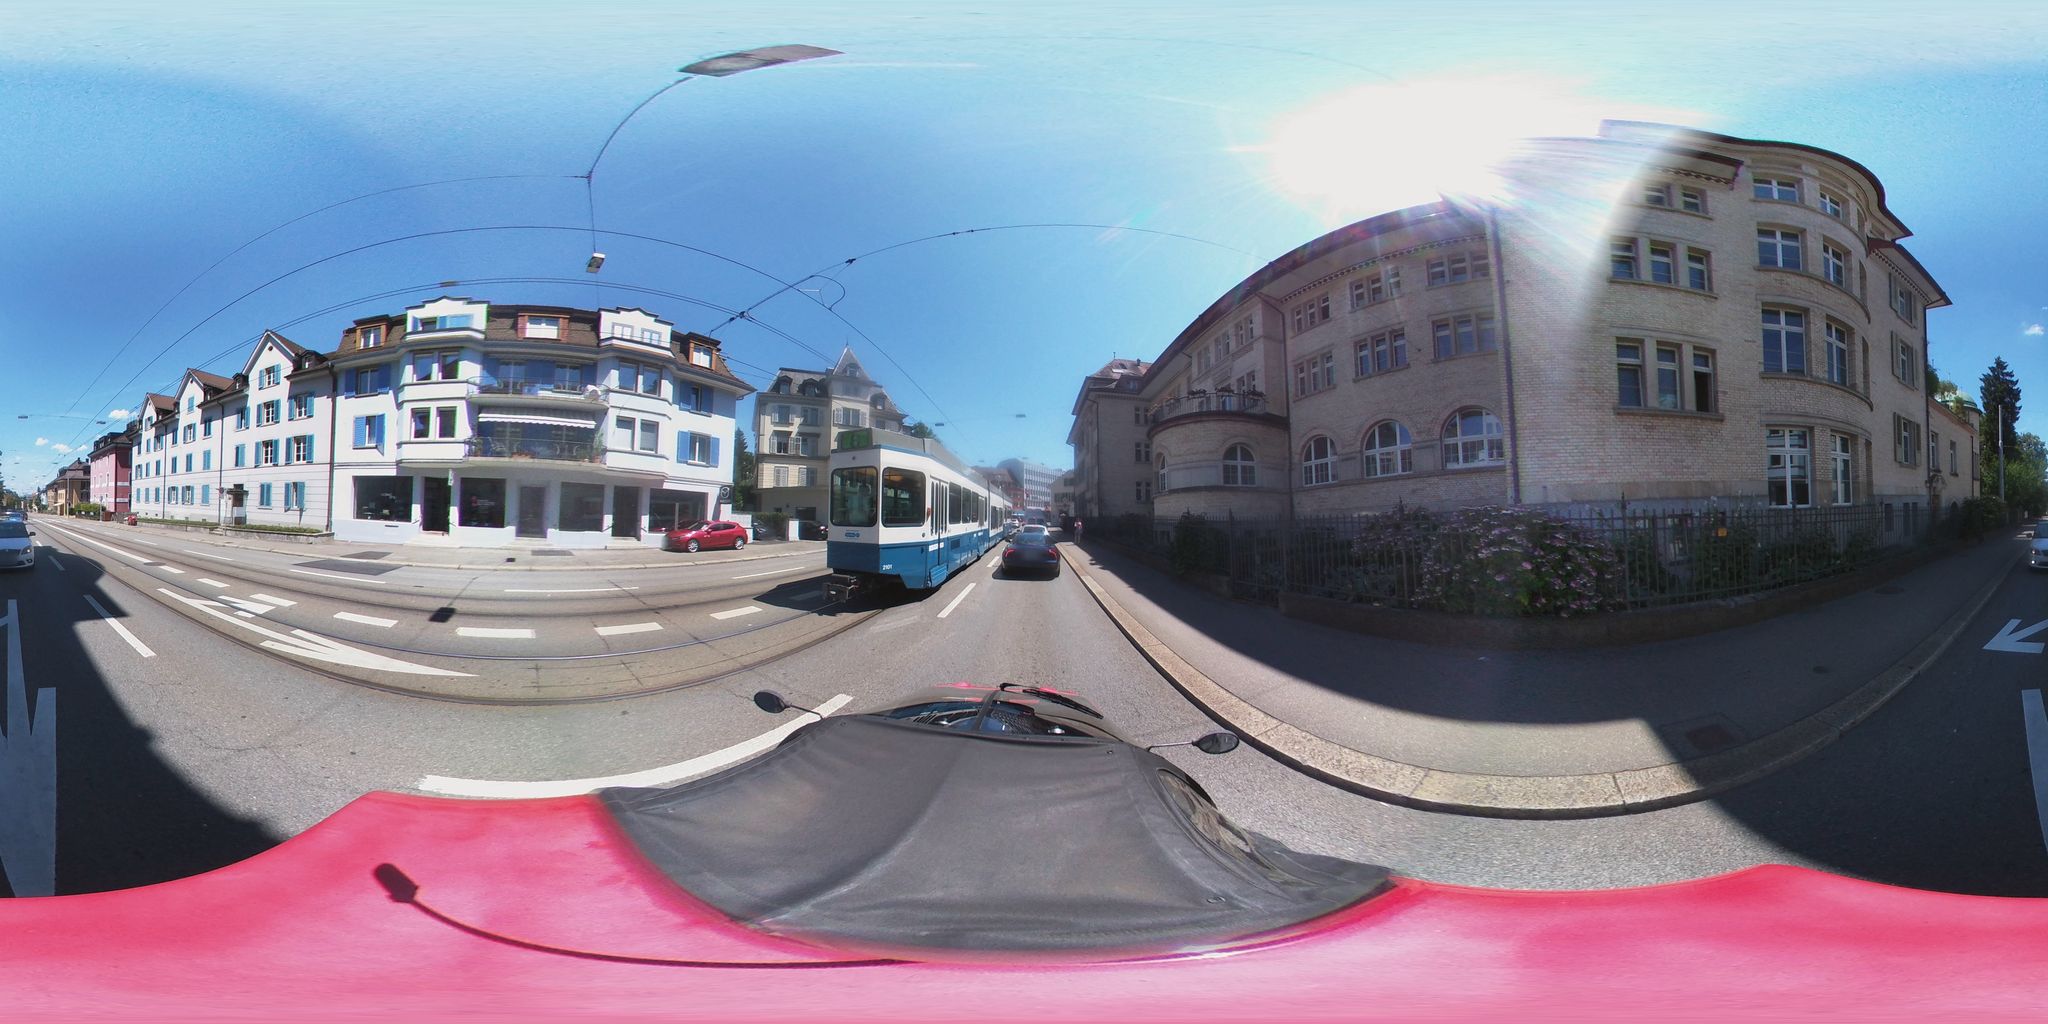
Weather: clear
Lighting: day
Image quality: slightly poor
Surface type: railway
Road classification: footway
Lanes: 4
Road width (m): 12
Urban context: urban centre
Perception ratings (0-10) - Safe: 0.26, Lively: 6.92, Beautiful: 6.14, Boring: 5.43, Depressing: 2.35, Wealthy: 2.27